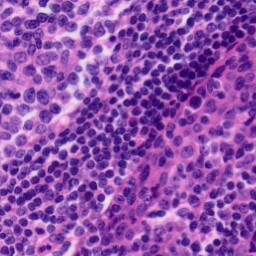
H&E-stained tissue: Tonsil